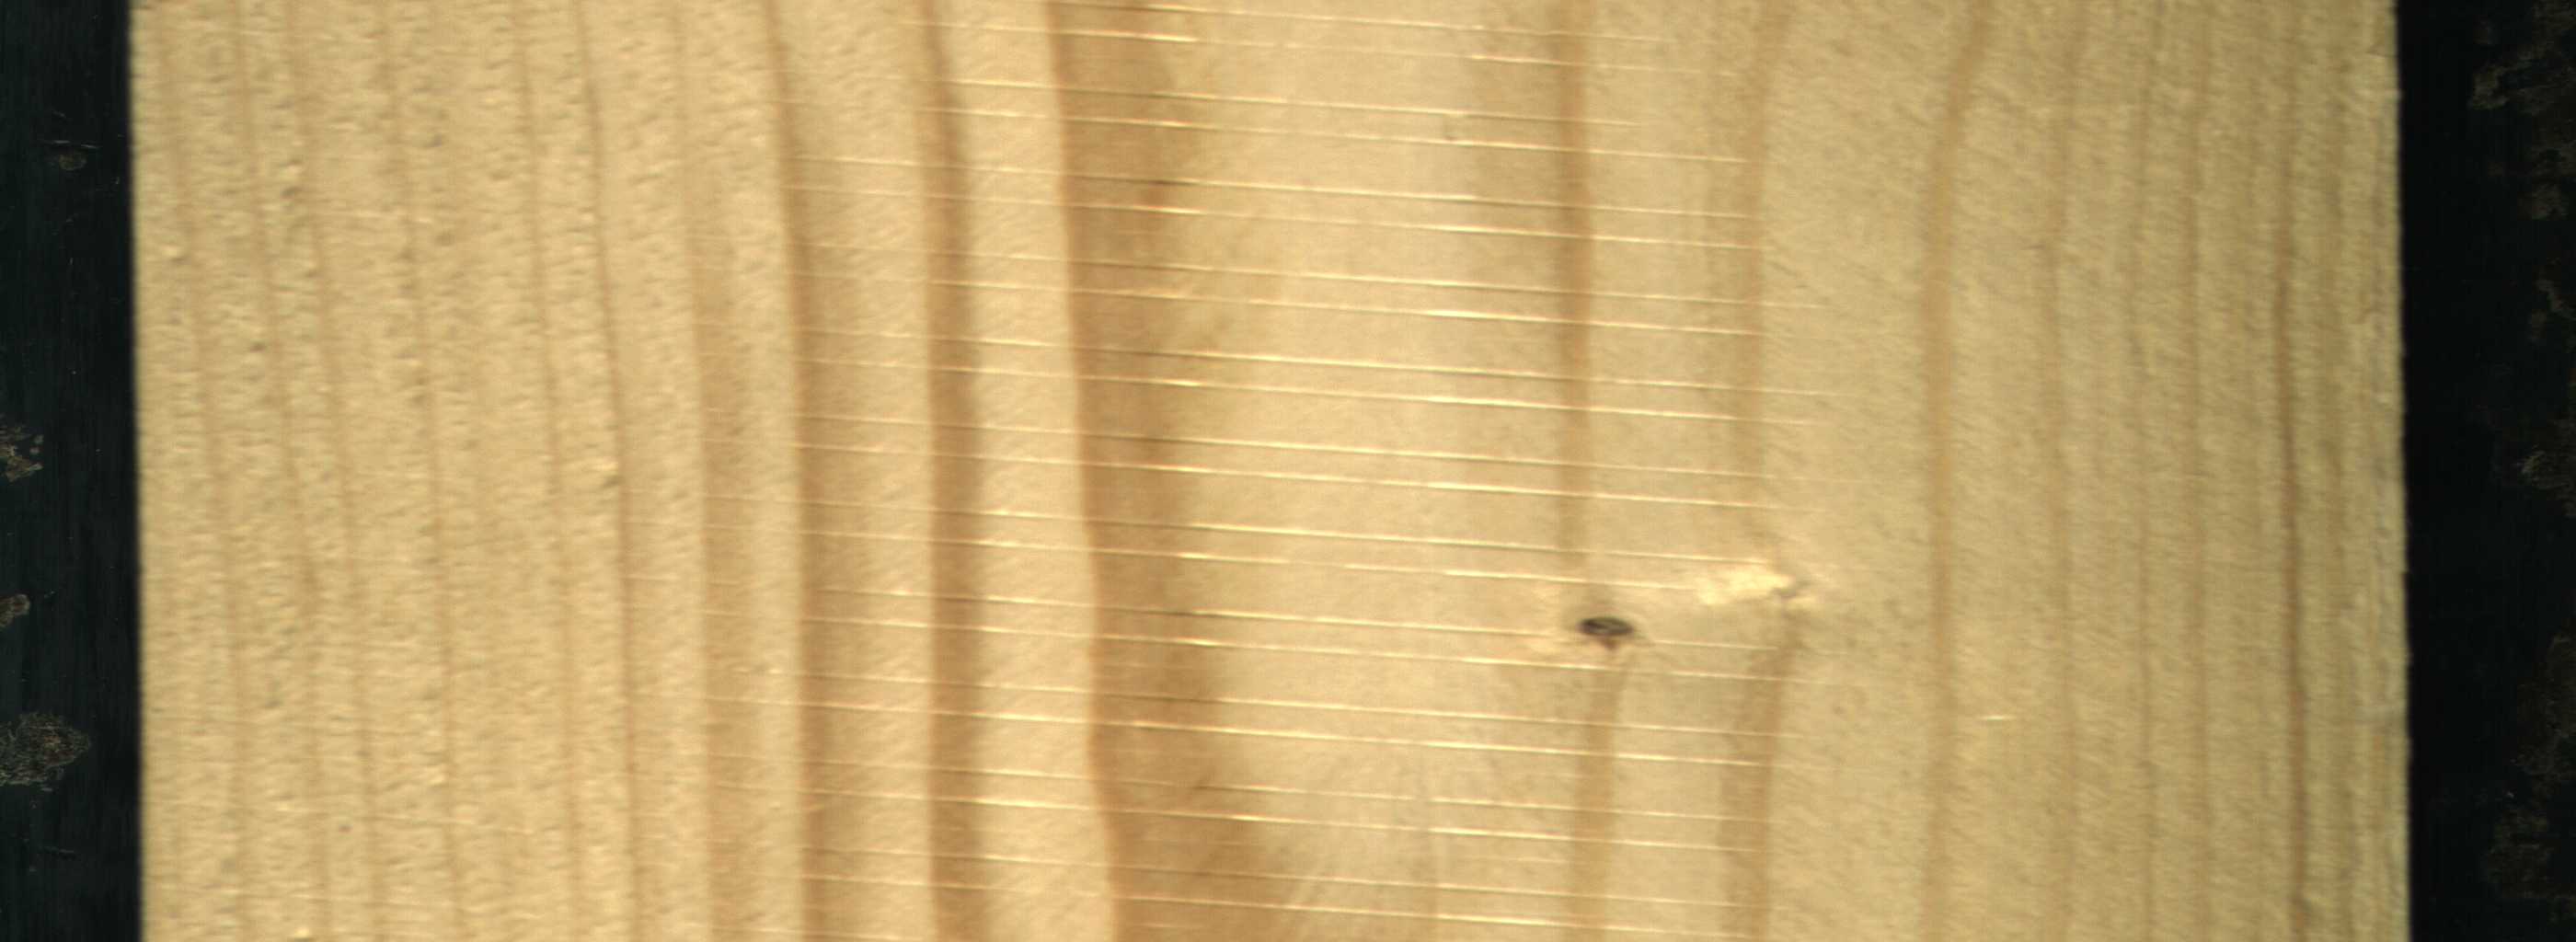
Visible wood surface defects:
Live_Knot